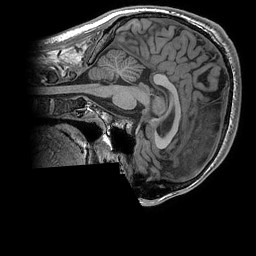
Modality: T1w
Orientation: sagittal
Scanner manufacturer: ge
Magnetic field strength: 3 T
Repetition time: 0.008156 s
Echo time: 0.00318 s